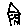
Label: house